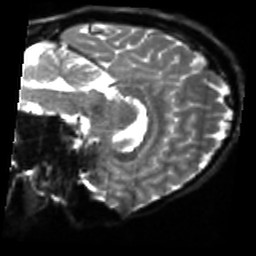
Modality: sbref
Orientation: sagittal
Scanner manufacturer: siemens
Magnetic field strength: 3 T
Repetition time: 4 s
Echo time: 0.0594 s